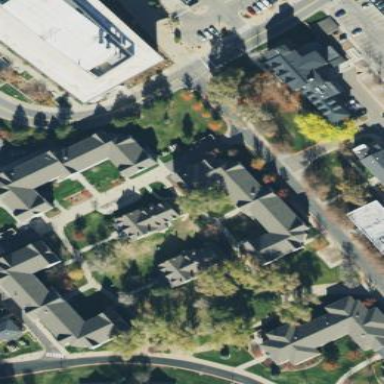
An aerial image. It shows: Dormitory building.